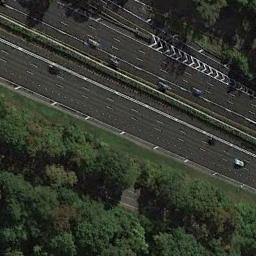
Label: freeway